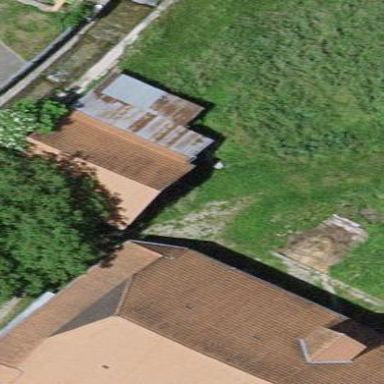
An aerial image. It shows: Rural barn.